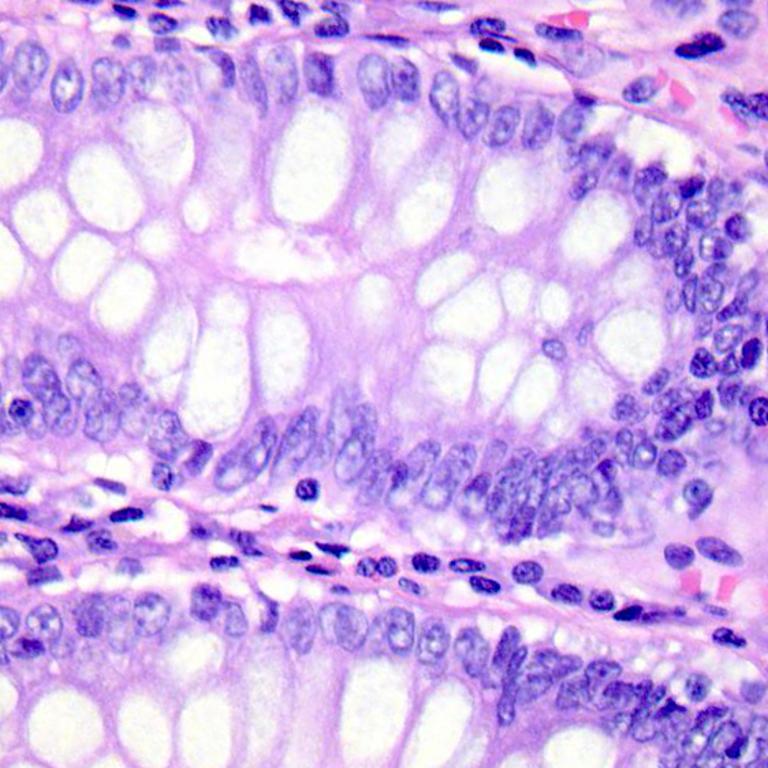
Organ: colon
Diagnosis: benign